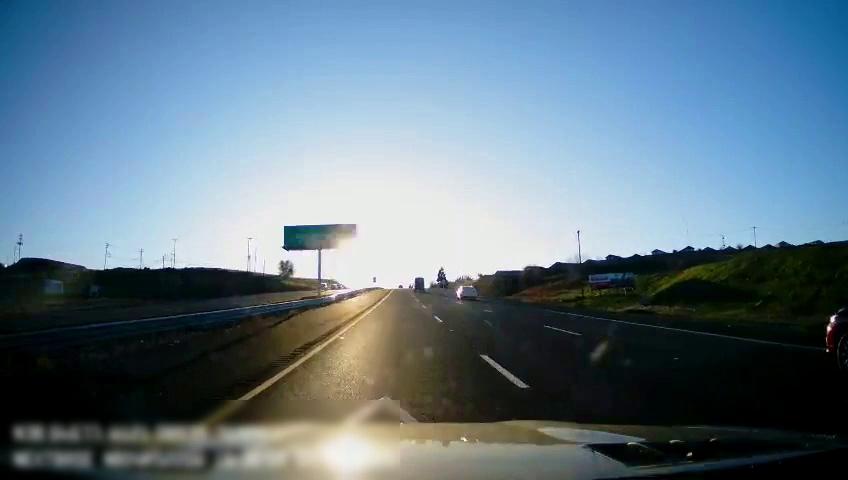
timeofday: Day
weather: Sunny
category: Drivable Space
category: Drivable Space
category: Vehicles | Car
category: Vehicles | Car
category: Vehicles | Truck
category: Lanes | Current Lane
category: Lanes | Current Lane
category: Lanes | Alternate Lane
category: Lanes | Alternate Lane